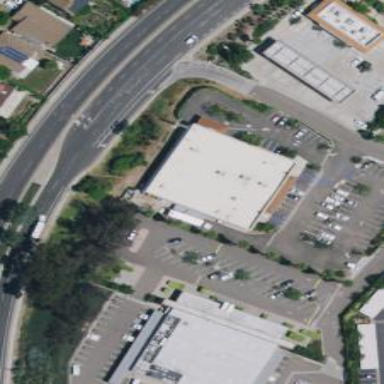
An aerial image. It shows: Commercial building serving as pharmacy. It falls under the healthcare category.